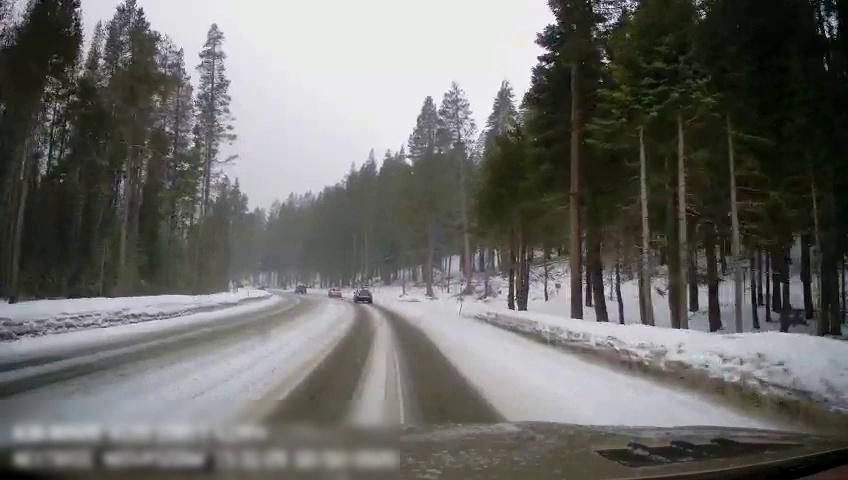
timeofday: Day
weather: Snowy
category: Drivable Space
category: Vehicles | SUV
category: Vehicles | Car
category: Vehicles | SUV